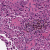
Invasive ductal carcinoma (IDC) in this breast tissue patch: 0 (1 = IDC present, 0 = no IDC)